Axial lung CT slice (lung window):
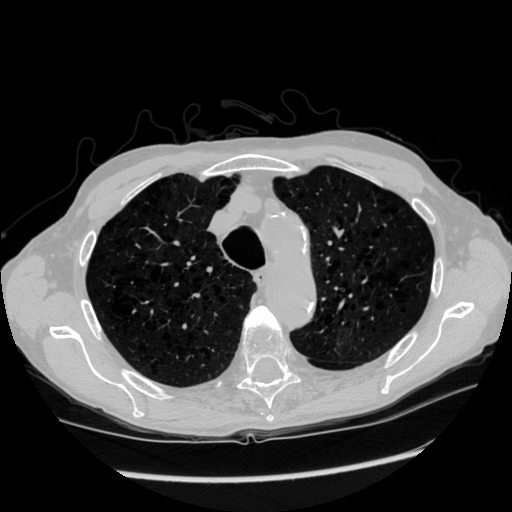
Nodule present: no